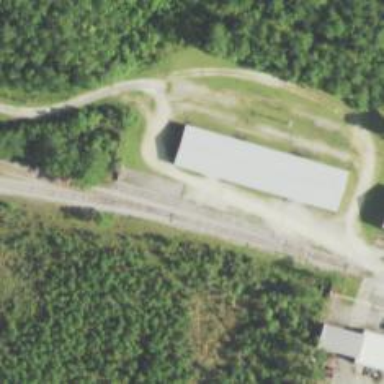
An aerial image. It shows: Railway spur service.